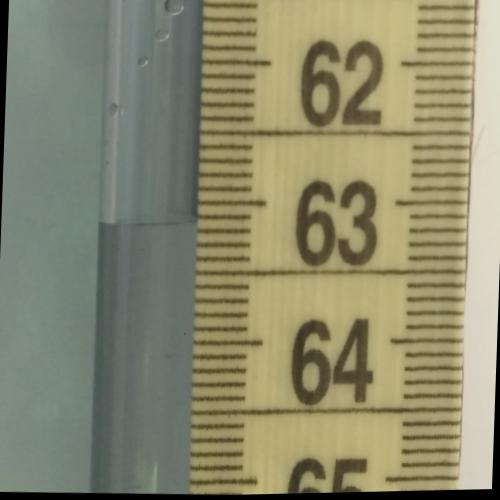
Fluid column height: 63.1 cm